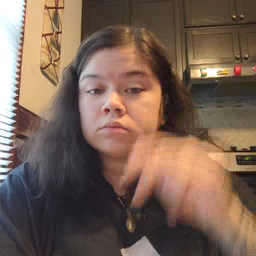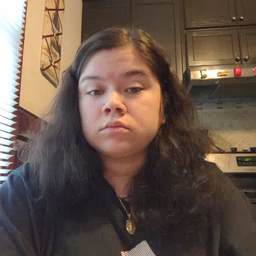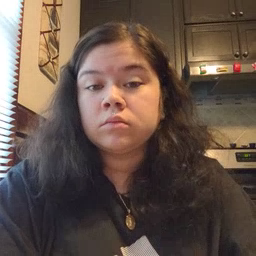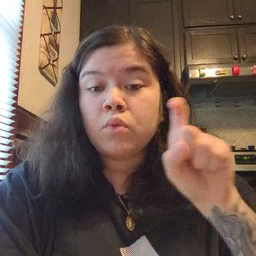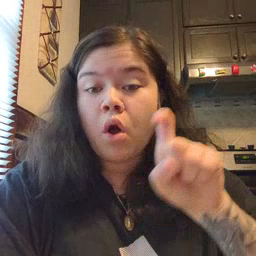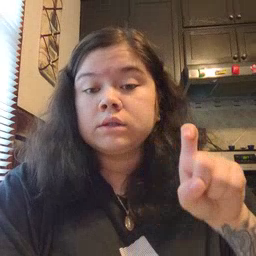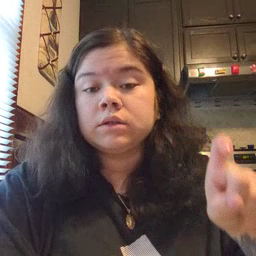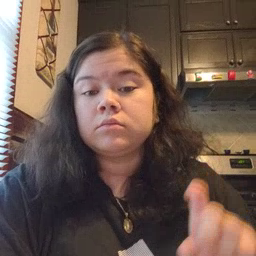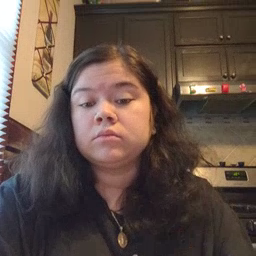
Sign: closet